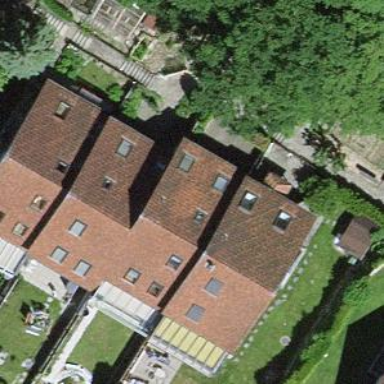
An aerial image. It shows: House with gabled roof. The roof extends across the building.